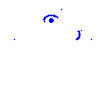
Particle: pion